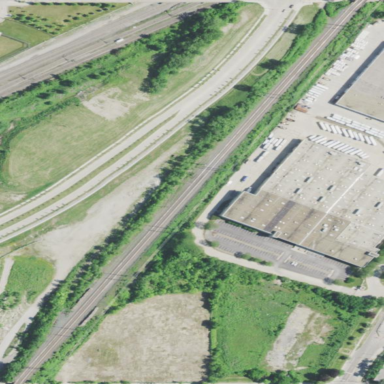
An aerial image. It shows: Railway area.